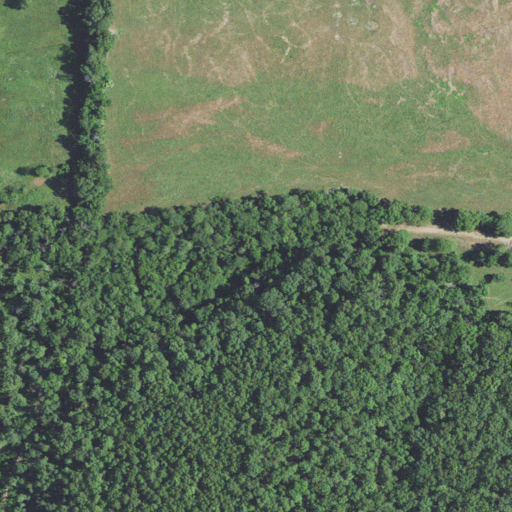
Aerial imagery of valley in Missouri named Car Hollow containing deciduous forest, pasture, and mixed forest